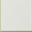
Piece: xx